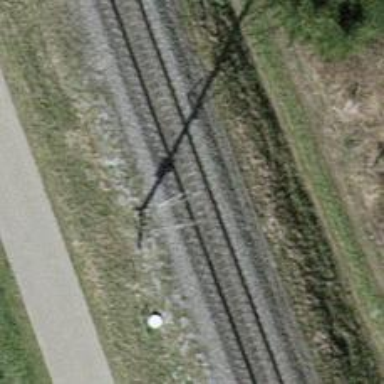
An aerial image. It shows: Railway signal.